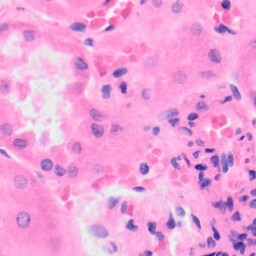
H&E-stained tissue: Kidney